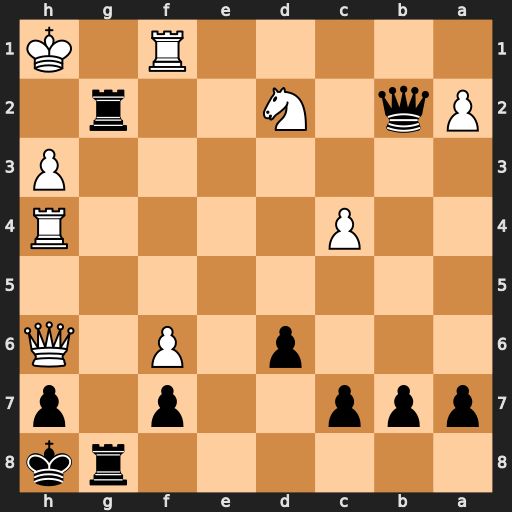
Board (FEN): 6rk/ppp2p1p/3p1P1Q/8/2P4R/7P/Pq1N2r1/5R1K
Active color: b
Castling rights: -
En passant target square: -
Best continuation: Qc2 Rg4 Qxd2 Qxd2 Rxd2